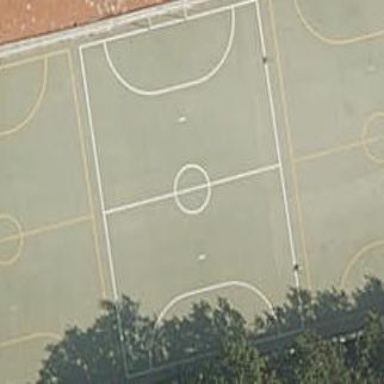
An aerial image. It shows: Soccer pitch for leisure land activities.